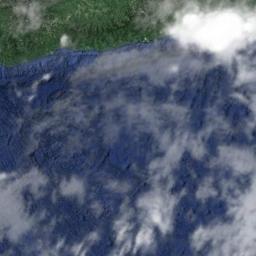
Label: cloud